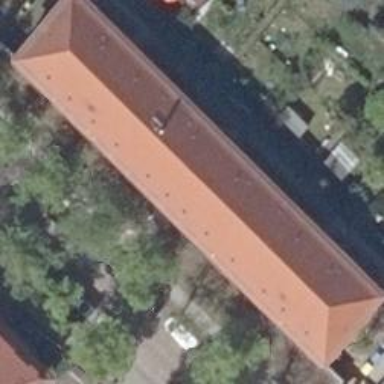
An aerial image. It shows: Historic building with apartments. The building has hipped roof made of red roof tiles.